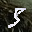
Label: 5